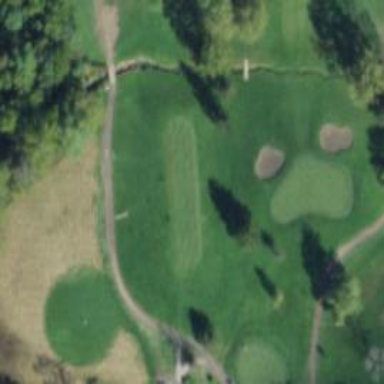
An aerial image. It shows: Golf tee.